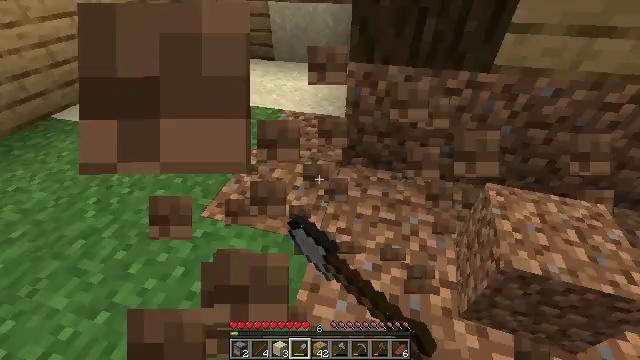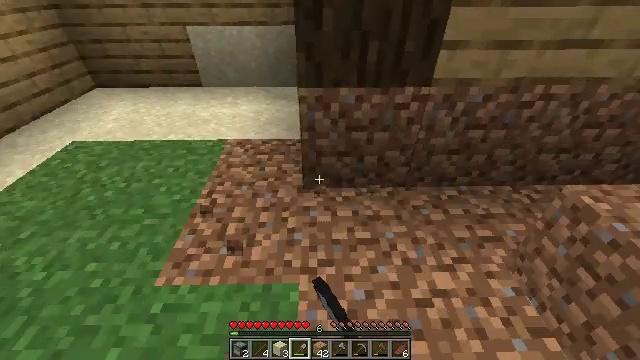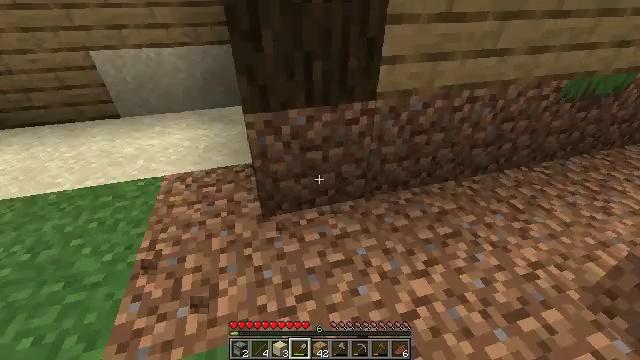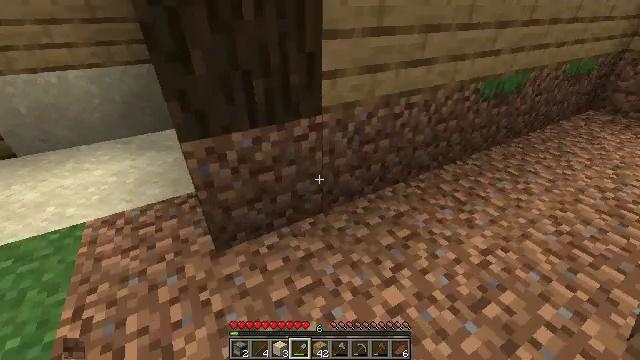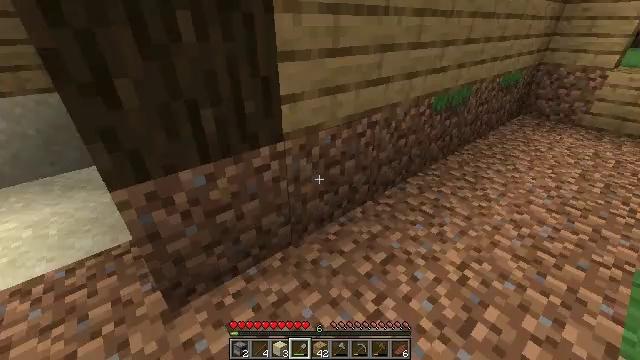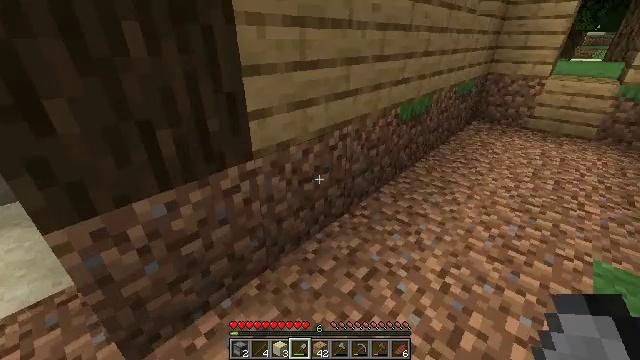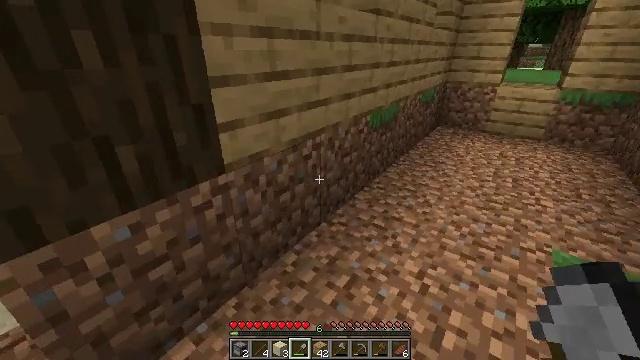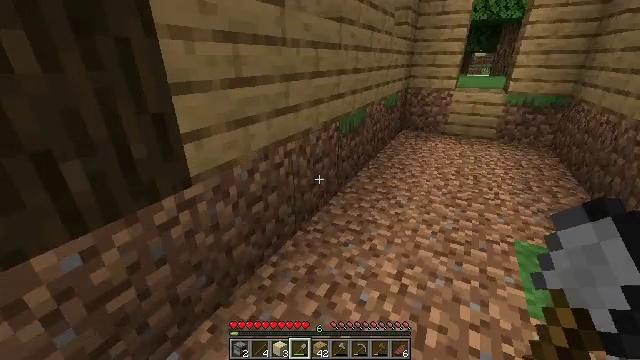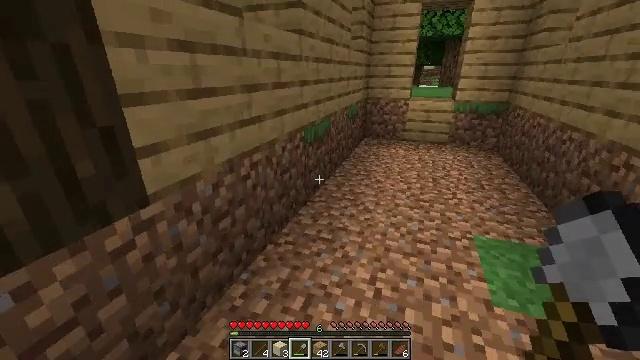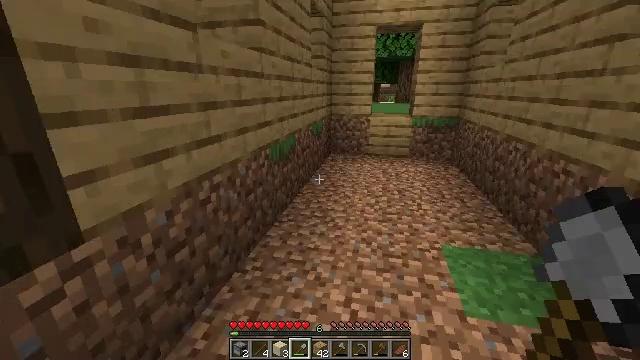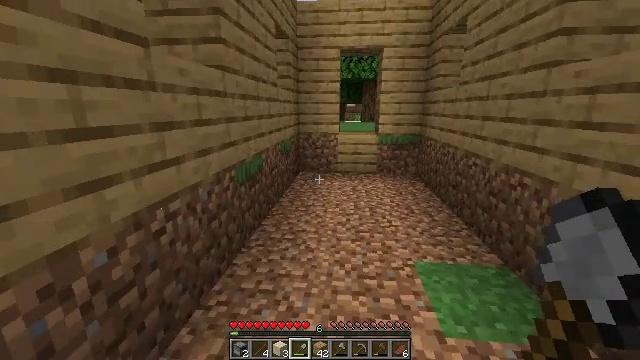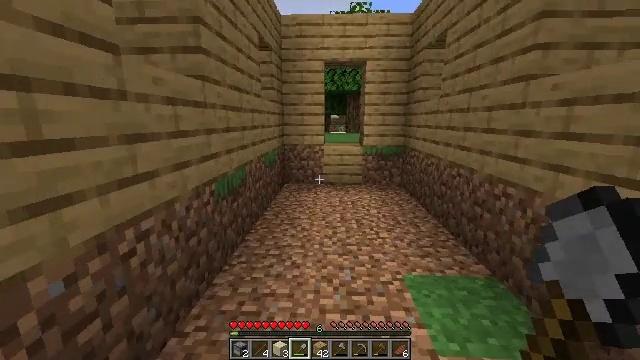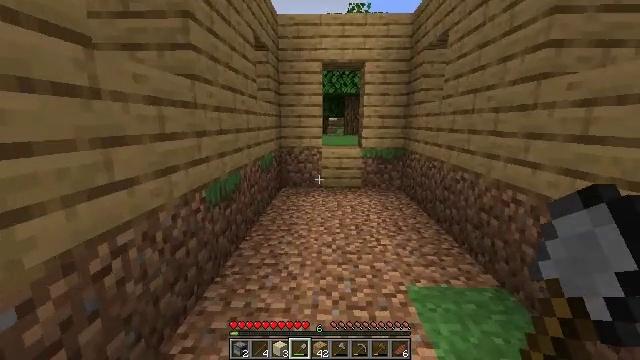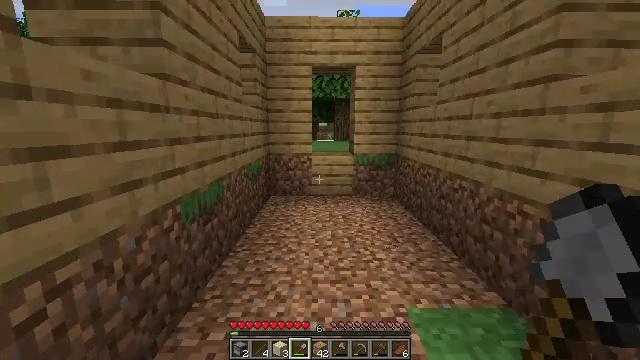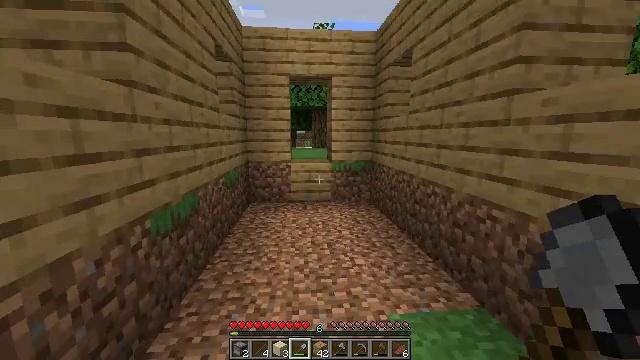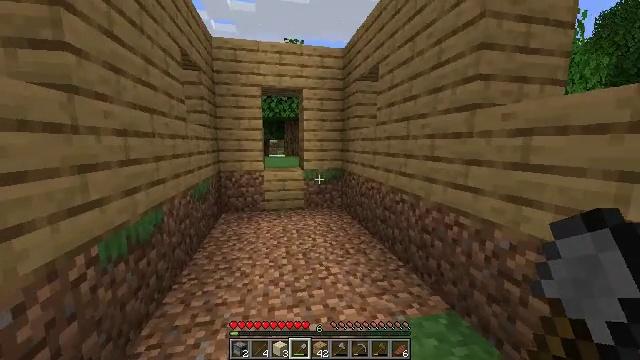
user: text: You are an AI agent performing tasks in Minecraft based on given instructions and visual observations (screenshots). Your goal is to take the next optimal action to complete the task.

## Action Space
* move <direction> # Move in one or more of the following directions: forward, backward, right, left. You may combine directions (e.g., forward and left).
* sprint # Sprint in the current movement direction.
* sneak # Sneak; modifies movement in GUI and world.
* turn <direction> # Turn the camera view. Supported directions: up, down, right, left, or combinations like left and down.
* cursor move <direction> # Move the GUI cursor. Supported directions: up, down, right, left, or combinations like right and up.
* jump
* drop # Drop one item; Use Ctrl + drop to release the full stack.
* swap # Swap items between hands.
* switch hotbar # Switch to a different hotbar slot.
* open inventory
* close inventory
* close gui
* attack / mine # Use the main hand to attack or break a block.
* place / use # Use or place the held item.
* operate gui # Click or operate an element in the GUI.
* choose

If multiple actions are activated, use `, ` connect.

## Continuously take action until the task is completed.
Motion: motion action
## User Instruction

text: Use dark oak planks to make a dark oak slab in the crafting table.
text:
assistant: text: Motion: move forward and move left, turn right and up
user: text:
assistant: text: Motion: move forward, turn right and up
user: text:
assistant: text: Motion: move forward, turn right and up
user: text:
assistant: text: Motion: move forward, turn right and up
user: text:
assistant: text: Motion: turn right and up
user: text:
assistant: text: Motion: turn right and up
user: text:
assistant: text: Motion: turn right and up
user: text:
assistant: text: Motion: turn right and up
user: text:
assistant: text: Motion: move forward, turn right and up
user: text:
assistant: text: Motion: move forward, turn right and up
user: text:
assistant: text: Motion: move forward, turn right and up
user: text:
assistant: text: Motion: no_op
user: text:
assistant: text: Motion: move forward, turn right and up
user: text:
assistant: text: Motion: move forward, turn right and up
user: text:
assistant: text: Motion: move forward, turn right and up
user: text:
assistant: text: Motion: move forward
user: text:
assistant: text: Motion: move forward
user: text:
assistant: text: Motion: move forward
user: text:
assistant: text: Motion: move forward
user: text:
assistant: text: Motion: move forward
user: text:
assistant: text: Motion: move forward
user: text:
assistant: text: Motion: move forward
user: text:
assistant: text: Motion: move forward
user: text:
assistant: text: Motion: move forward
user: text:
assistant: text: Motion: move forward
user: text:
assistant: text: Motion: move forward, turn left and down
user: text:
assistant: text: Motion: move forward, turn left and down
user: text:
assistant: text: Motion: move forward, turn left
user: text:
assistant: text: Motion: move forward
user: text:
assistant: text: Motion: move forward